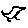
Label: bird